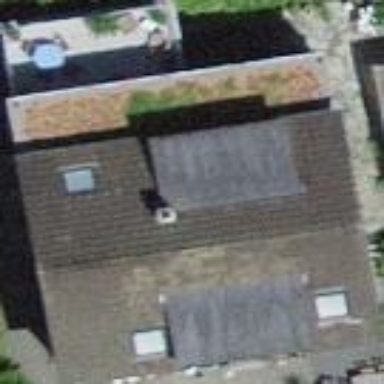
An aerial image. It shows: Building with gabled roof made of roof tiles.